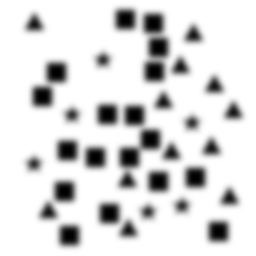
Squares: 18
Triangles: 12
Stars: 6
Total shapes: 36